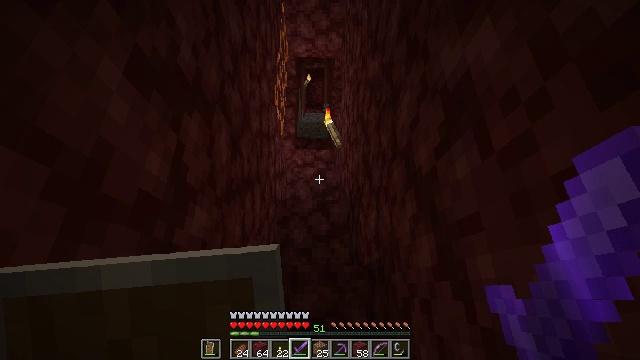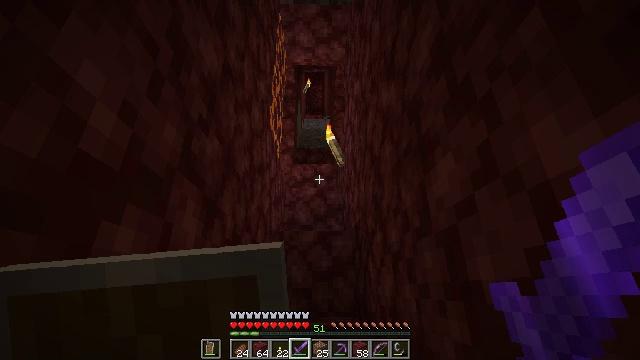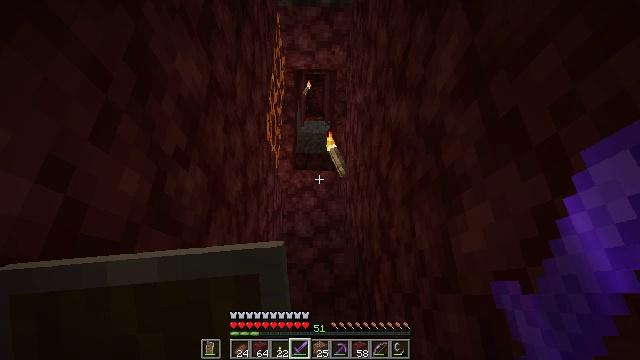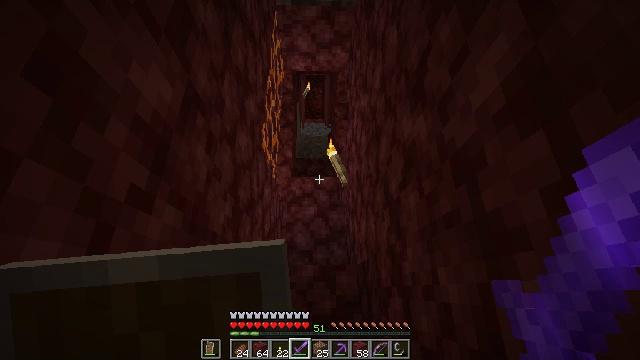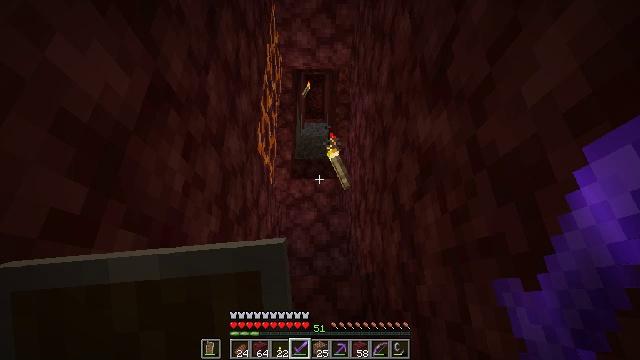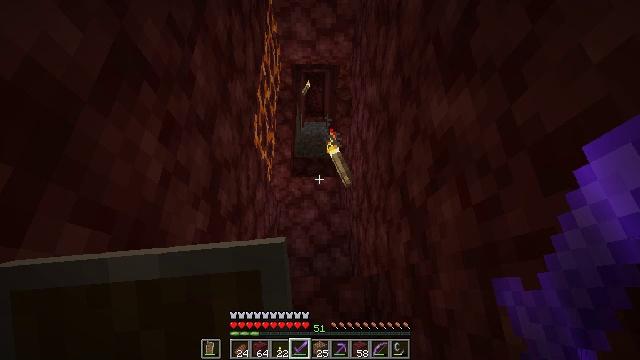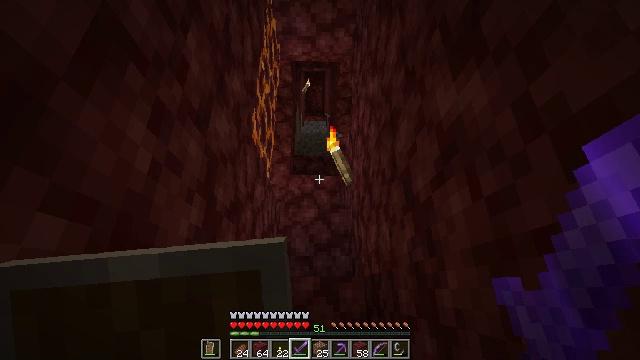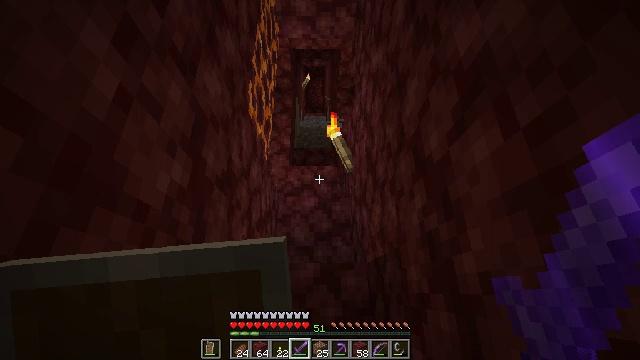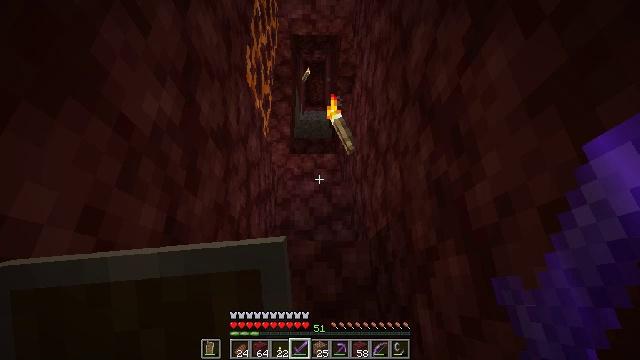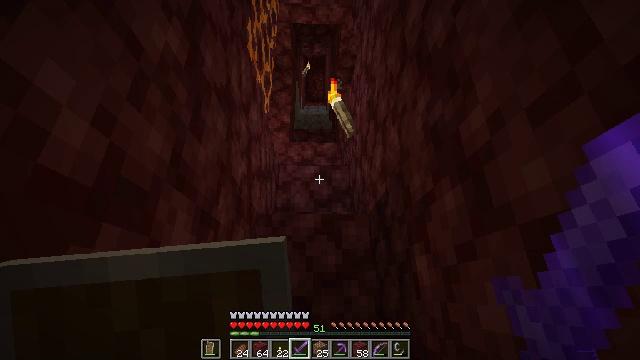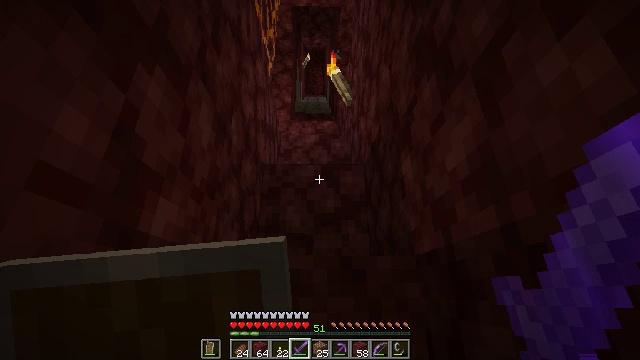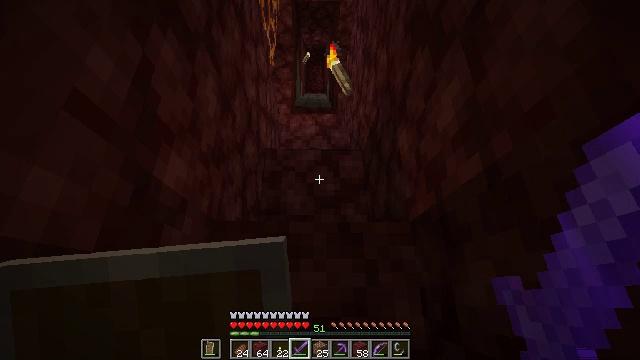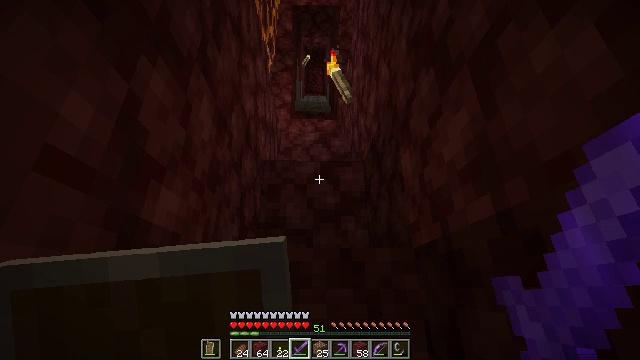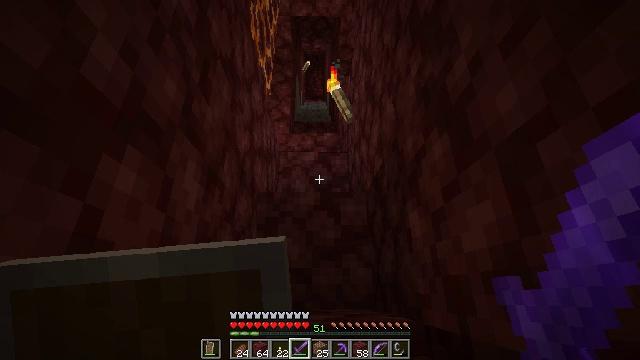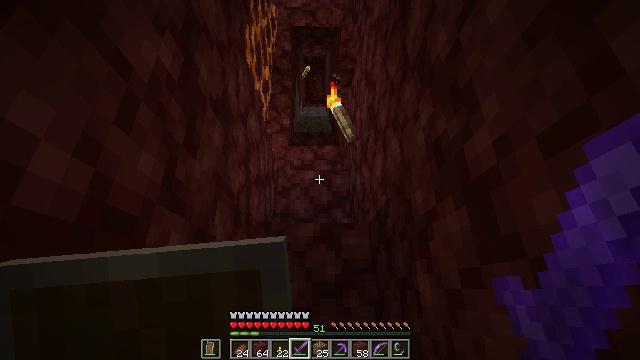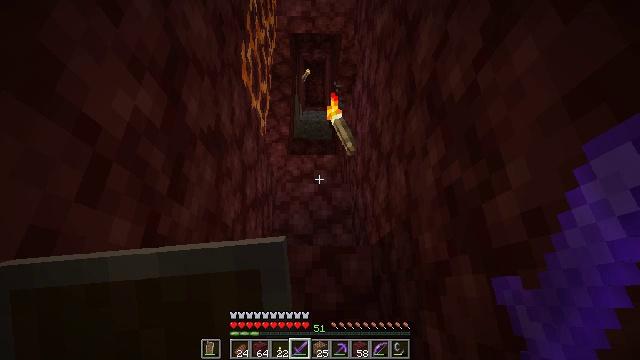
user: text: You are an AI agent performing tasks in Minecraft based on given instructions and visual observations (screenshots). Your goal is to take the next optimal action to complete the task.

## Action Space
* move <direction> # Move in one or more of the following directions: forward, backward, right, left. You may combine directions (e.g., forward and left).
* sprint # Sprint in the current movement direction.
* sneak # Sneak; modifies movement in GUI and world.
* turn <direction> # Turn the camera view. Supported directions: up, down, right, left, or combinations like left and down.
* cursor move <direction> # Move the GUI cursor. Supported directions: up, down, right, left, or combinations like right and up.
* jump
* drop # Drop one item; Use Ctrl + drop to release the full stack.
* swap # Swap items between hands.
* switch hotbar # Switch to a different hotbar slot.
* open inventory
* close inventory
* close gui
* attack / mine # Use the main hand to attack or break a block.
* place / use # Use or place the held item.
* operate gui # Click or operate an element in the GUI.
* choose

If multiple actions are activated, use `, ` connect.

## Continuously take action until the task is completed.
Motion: motion action
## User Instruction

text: Combat the zombie.
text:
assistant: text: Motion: move forward, jump
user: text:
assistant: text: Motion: move forward, jump
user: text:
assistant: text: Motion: move forward, jump
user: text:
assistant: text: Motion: move forward, jump
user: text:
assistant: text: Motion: move forward, jump
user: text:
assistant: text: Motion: move forward, jump
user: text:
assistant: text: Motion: move forward, jump
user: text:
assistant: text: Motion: move forward, jump
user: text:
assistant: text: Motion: move forward, jump
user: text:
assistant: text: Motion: move forward, jump
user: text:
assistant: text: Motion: move forward, jump
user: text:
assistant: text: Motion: move forward, jump
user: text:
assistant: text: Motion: move forward, jump
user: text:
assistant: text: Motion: move forward, jump
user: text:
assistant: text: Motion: move forward, jump
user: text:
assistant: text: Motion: move forward, jump
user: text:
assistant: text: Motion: move forward, jump
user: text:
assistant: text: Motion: move forward, jump
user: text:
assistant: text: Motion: move forward, jump
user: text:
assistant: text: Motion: move forward, jump
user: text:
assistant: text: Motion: move forward, jump
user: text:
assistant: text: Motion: move forward, jump
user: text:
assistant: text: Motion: move forward, jump
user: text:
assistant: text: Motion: move forward, jump
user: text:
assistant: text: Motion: move forward, jump
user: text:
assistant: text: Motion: move forward, jump
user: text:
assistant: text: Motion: move forward, jump
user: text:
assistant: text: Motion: move forward, jump
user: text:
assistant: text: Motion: move forward, jump
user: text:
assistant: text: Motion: move forward, jump